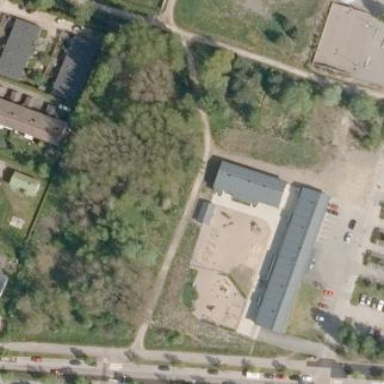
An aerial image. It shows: Playground.